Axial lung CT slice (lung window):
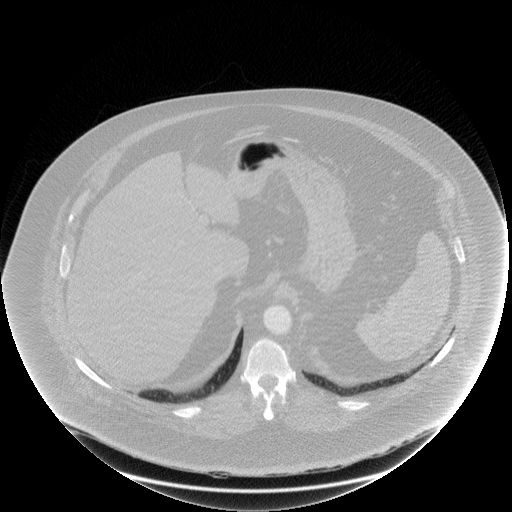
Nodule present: no